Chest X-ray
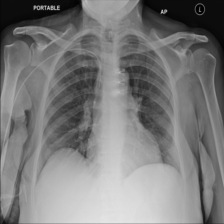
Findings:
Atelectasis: negative
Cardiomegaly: negative
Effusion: positive
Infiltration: negative
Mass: negative
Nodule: negative
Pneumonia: negative
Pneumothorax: negative
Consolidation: negative
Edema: negative
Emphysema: negative
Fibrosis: negative
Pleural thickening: negative
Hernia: negative